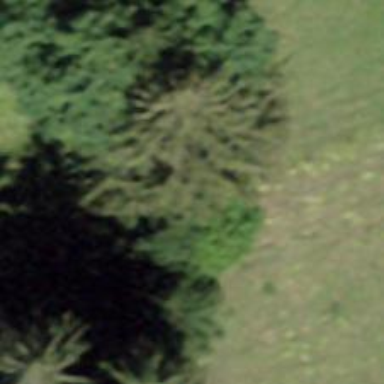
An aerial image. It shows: Row of broadleaved trees.